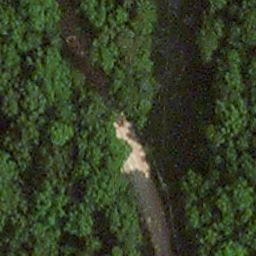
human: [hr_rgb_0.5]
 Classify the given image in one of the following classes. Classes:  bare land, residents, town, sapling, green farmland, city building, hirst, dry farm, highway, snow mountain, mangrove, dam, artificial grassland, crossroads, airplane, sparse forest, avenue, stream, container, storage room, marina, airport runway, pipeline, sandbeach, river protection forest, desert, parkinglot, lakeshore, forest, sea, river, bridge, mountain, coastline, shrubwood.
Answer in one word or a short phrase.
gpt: avenue